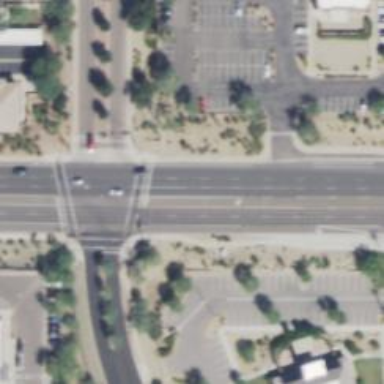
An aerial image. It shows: Solid stop line on the road marking.